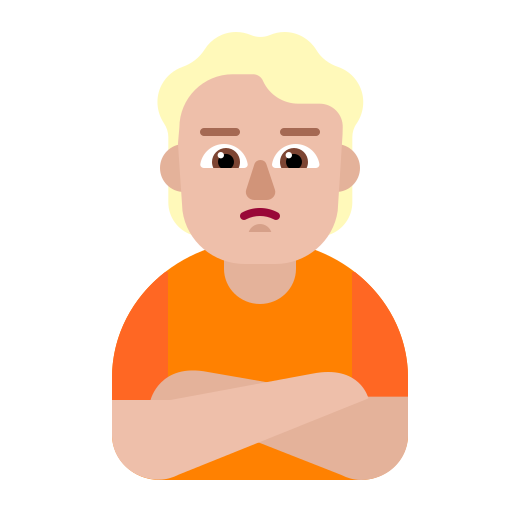
person pouting flat  light